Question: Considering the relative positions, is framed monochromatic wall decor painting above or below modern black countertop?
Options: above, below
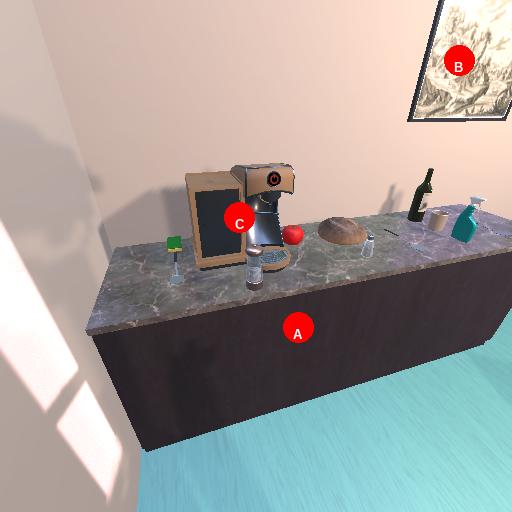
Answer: above